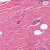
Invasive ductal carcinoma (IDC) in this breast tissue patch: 0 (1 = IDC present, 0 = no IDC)